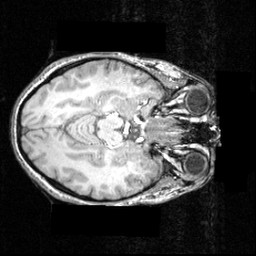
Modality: T1w
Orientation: axial
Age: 23
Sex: female
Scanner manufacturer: siemens
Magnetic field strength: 3.951 T
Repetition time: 2.5 s
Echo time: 0.00393 s